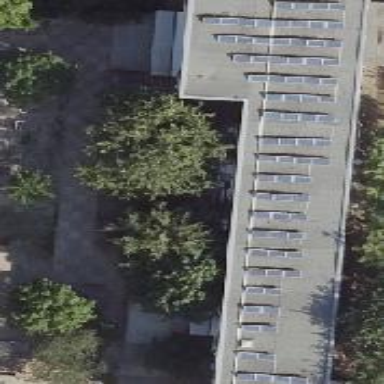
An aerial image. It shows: Flat-roofed school building.